Question: Is there a way to know at run time if the app running was compiled for iPhone only, iPad only or is universal?
I ask this because there is this box you check when you compile, where you can select iphone, ipad, universal. If this box exists, something in the binary will be different, so in theory, that can be checked.

Unfortunately I have no code to show because I don't even know how/where to start.
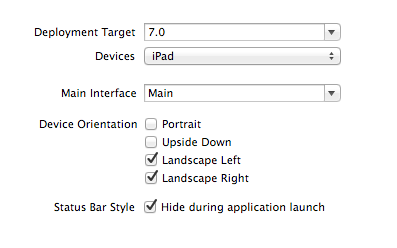
Answer: I'd start with
'''
[[NSBundle mainBundle] infoDictionary]
'''
As @RubberDuck figured out, the key is 'UIDeviceFamily'.
1 = iPhone
2 = iPad